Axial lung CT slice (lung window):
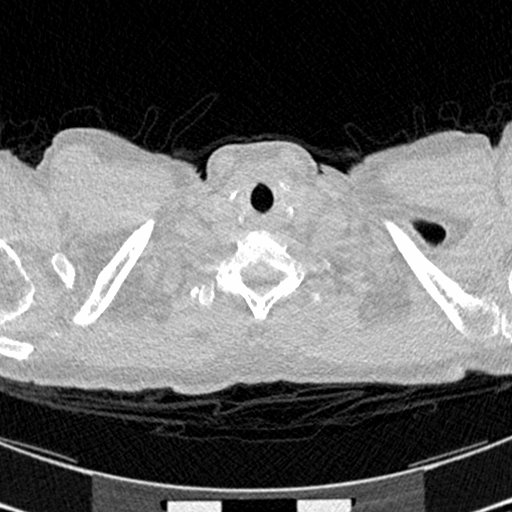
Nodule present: no